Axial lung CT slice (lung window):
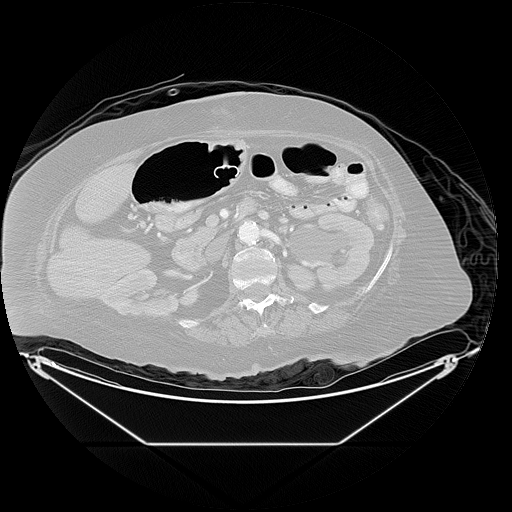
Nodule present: no